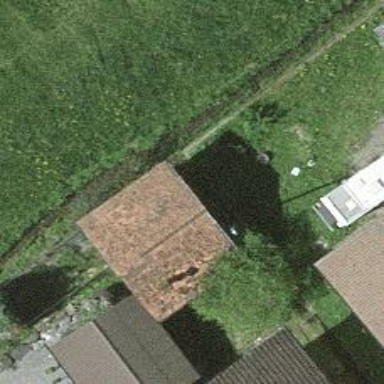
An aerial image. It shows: Shed.